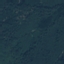
Label: Forest